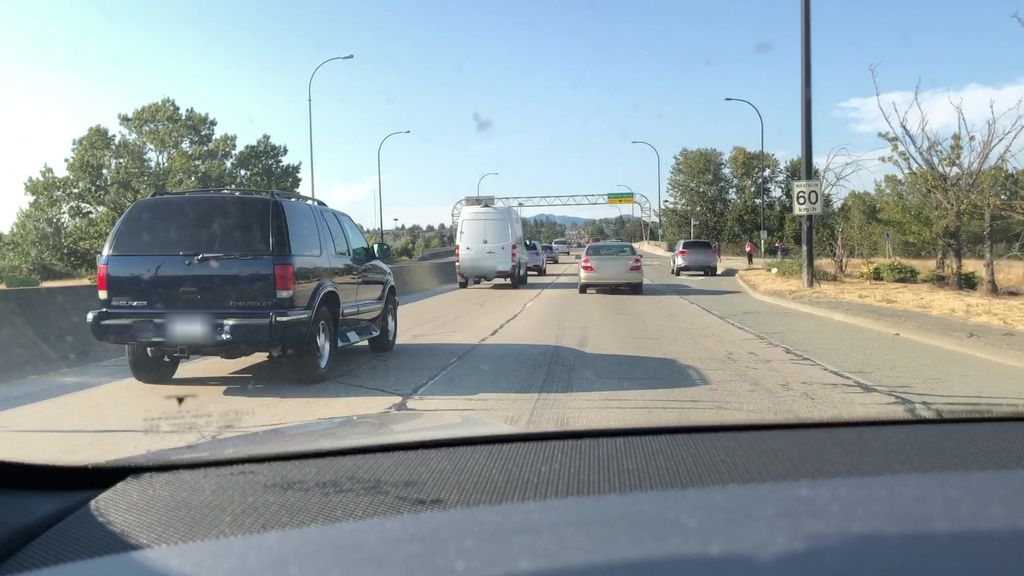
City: vancouver